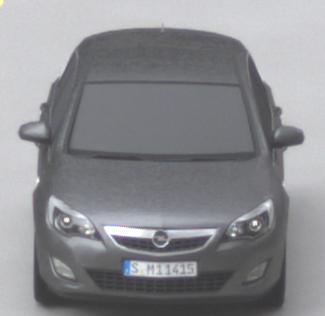
Make: Opel
Model: Astra 1.4 ecoFlex
Detailed model: Astra (J)
Model produced from: 2009/12
Model produced until: 2010/12
Doors: 5
Color: gray
Road condition: dry road
Daytime: midday
Contrast: low contrast